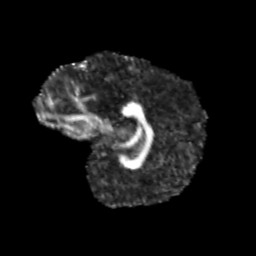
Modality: FA
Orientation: sagittal
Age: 11
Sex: male
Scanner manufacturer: siemens
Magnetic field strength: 3 T
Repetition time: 3.8 s
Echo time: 0.07 s